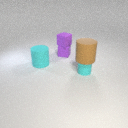
large cyan rubber cylinder in front of small purple rubber cube